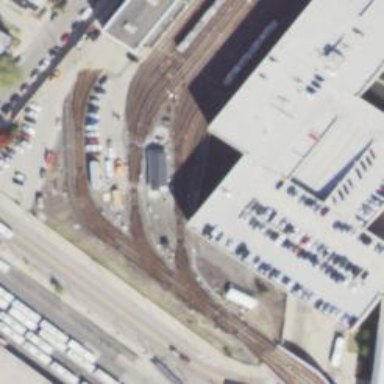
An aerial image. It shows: Electrified rail in service yard.